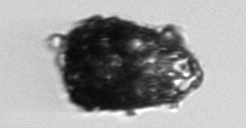
Label: Tintinnopsis